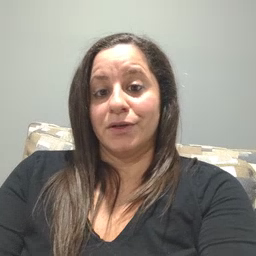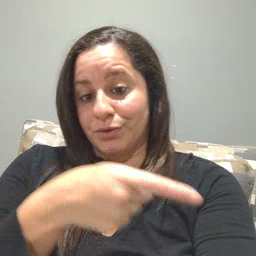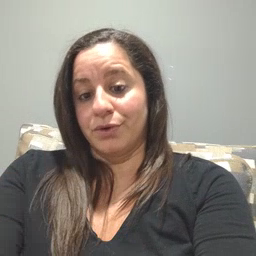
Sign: hesheit